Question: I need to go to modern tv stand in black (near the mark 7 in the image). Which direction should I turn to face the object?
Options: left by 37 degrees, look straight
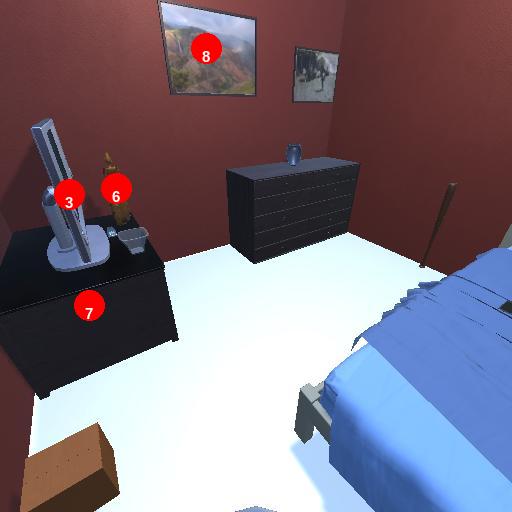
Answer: left by 37 degrees